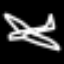
Label: airplane